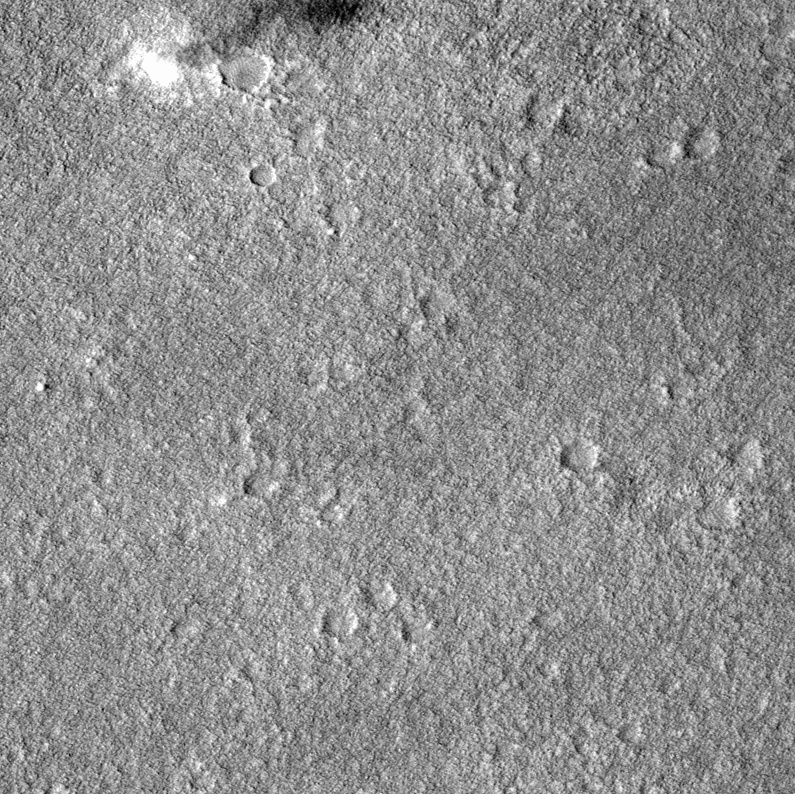
Label: dustdevil